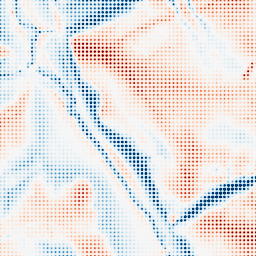
Category: edge_preserving
Decomposition family: guided
Decomposition parameters: radius: 16
eps: 0.01
Upsampling method: sinc_hamming
Upsampling parameters: scale: 8
kernel_size: 4
Upsampling scale: 8